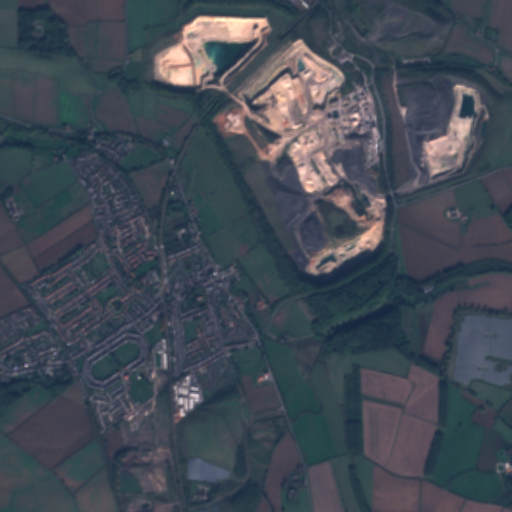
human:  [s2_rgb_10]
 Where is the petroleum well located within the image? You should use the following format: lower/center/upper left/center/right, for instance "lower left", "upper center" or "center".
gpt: The petroleum well is located in the upper right of the image.
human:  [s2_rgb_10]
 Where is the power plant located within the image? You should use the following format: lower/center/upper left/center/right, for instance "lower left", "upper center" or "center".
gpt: The power plant is located in the upper center of the image.
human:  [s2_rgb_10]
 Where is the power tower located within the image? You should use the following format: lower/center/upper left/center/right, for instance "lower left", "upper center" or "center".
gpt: The power tower is located in the upper left of the image.
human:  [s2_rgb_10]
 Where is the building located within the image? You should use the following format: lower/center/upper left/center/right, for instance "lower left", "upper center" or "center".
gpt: There is no building in the image.